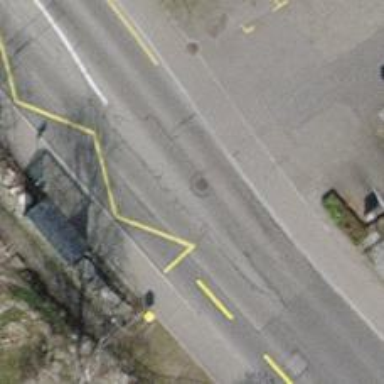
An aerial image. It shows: Bus stop with designated stop position for public transport.